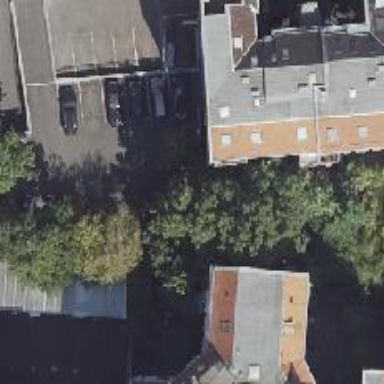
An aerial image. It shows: Building.